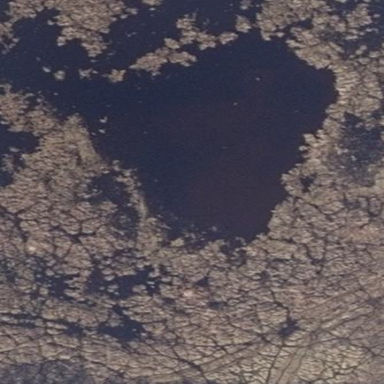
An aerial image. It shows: Pond surrounded by natural water.